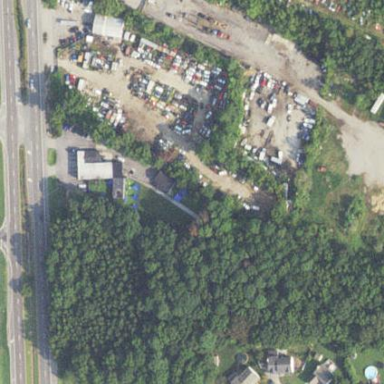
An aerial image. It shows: Industrial area designated as scrap yard.